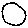
Label: circle